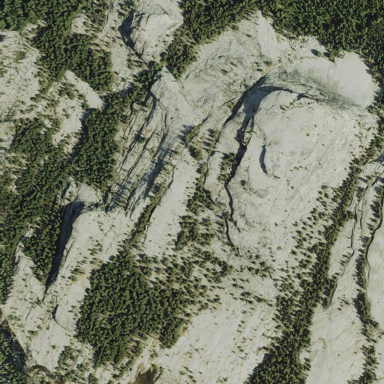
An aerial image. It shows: Landscape of bare rock.